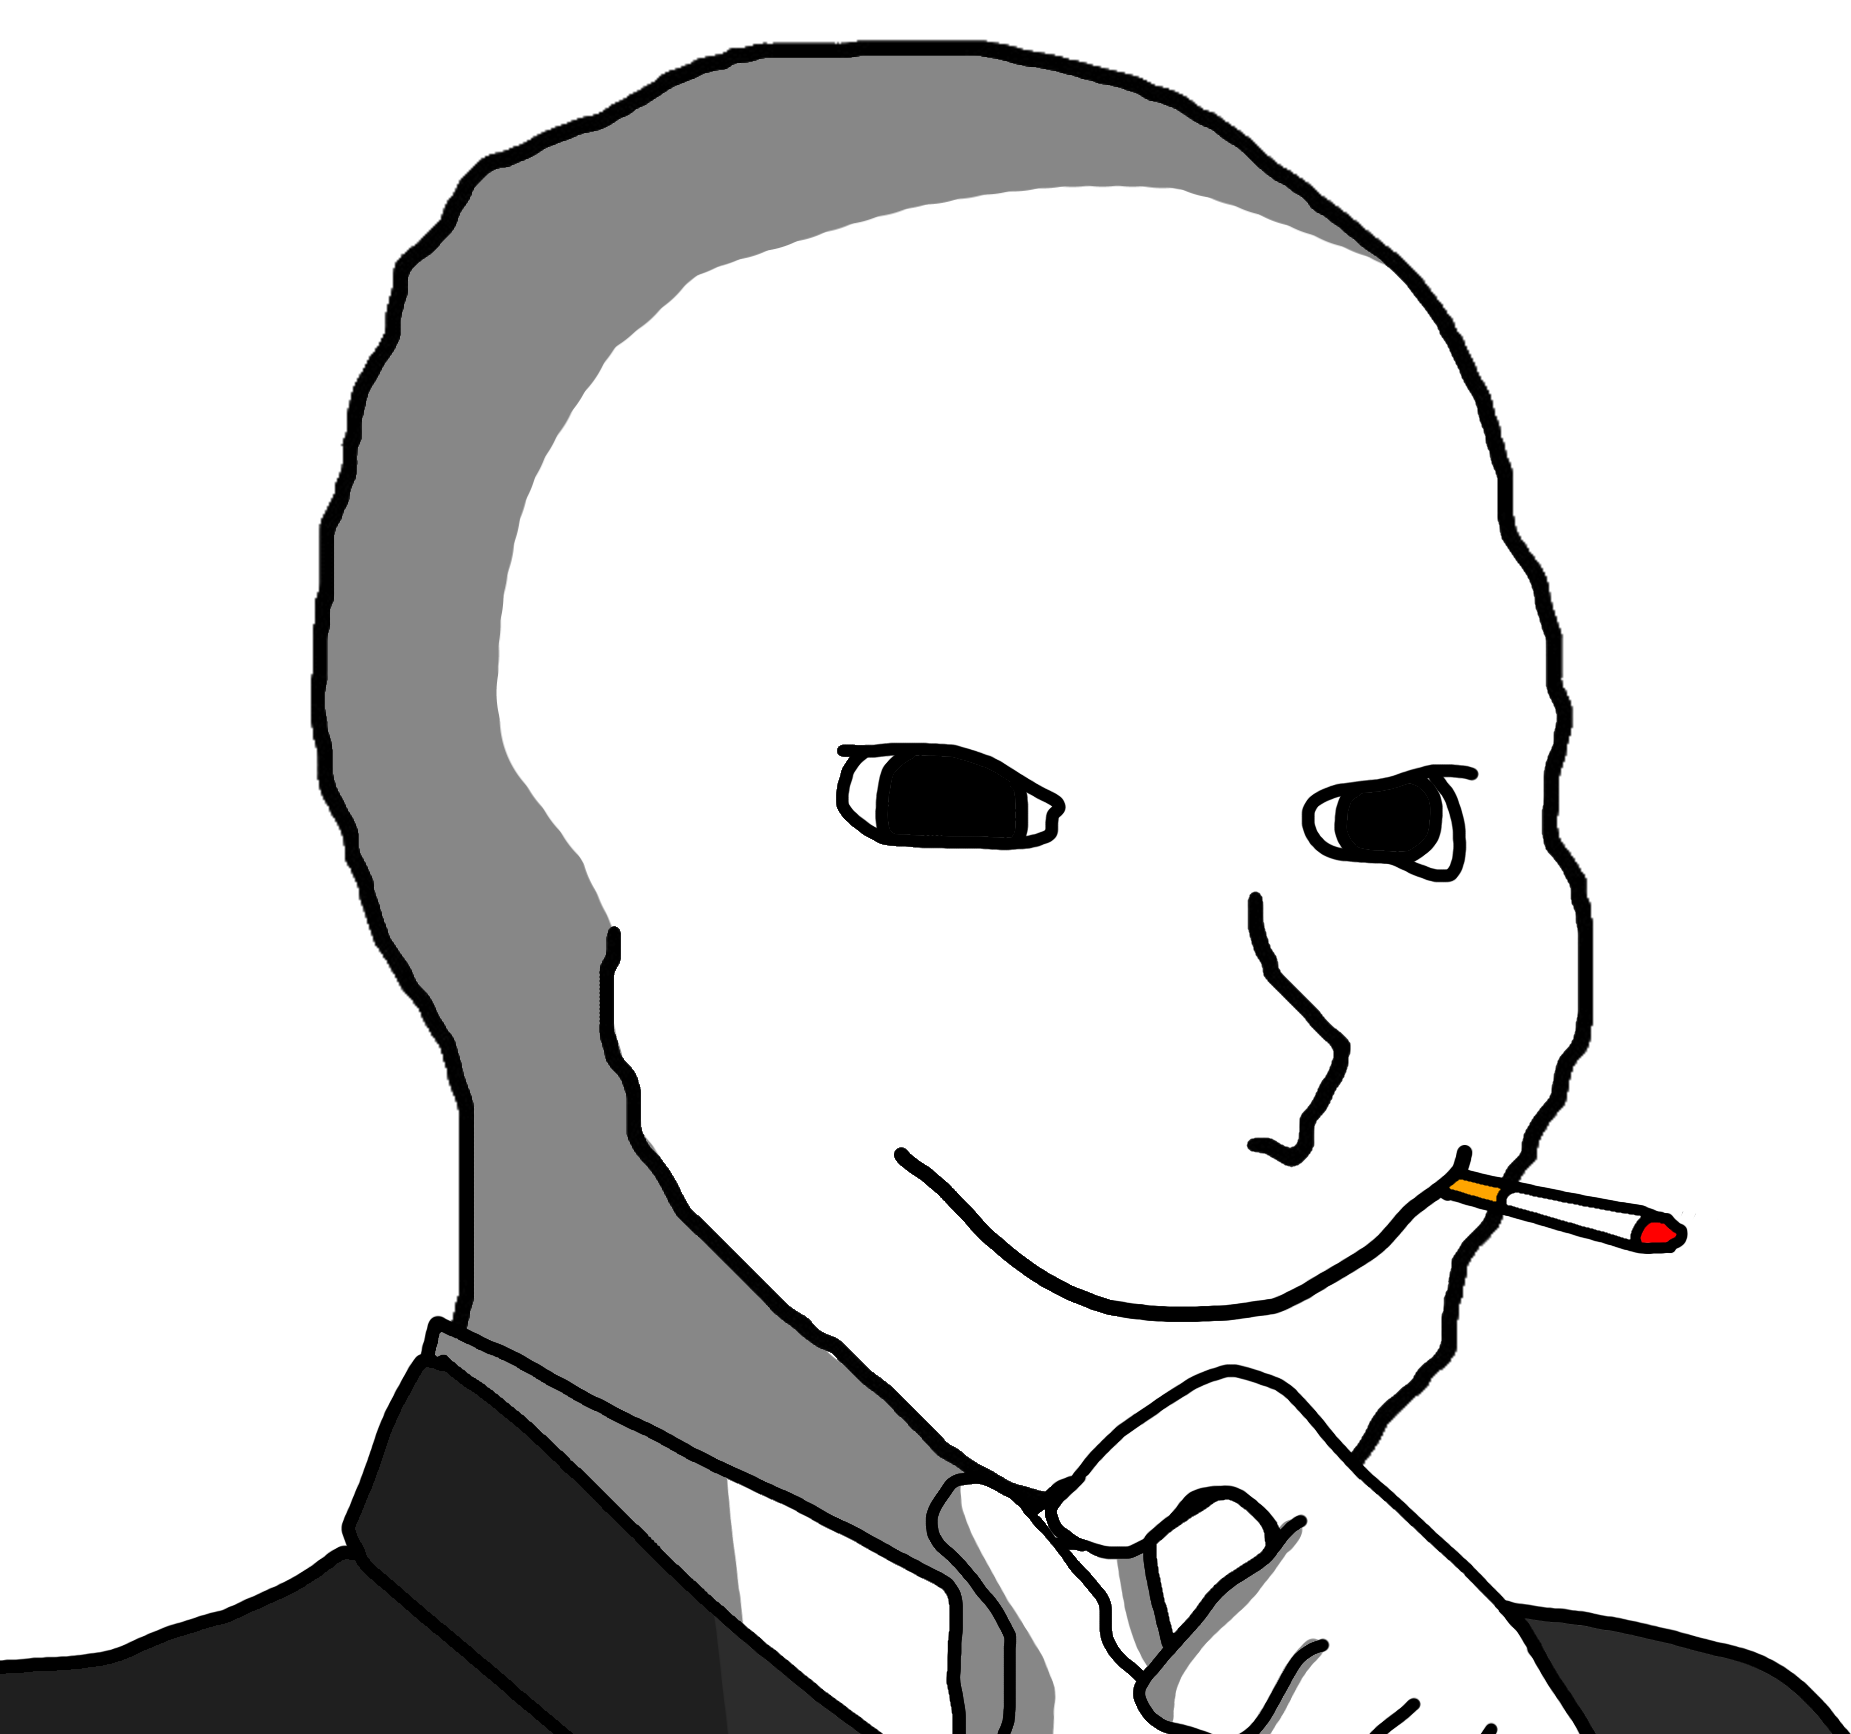
Label: 5_Oomer